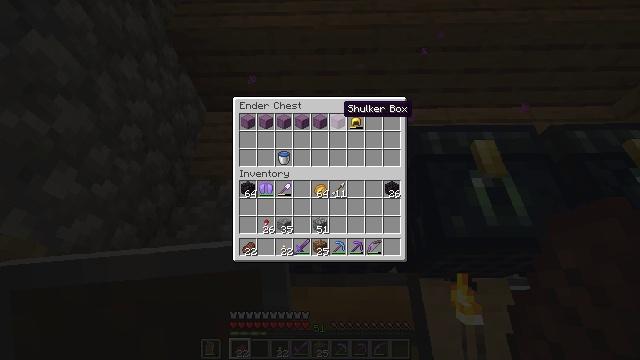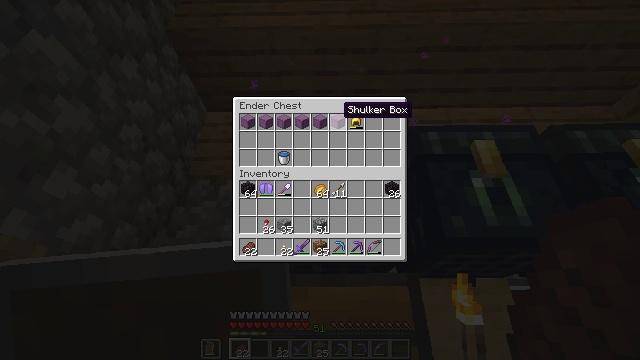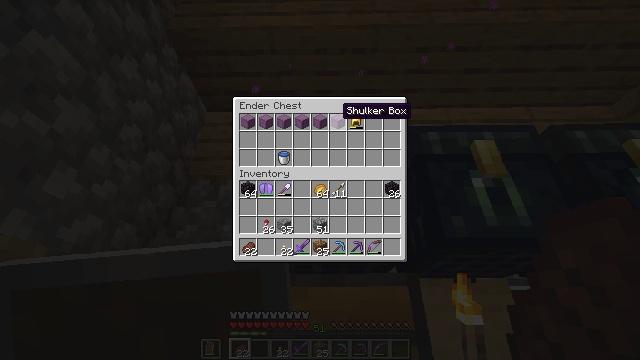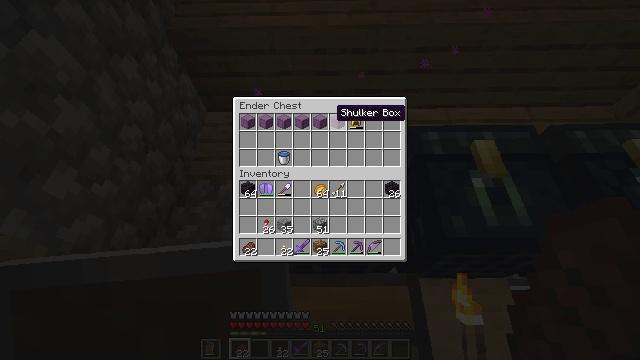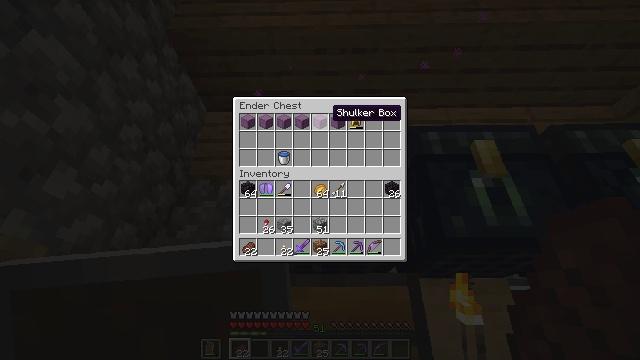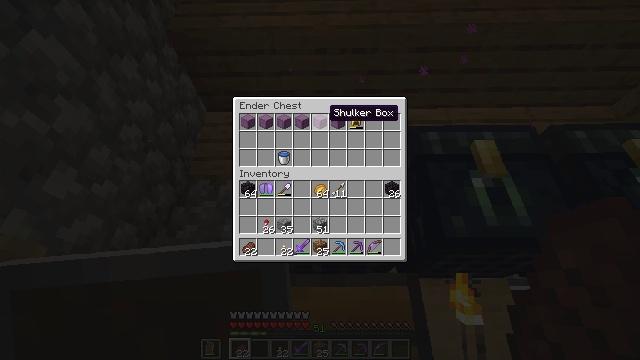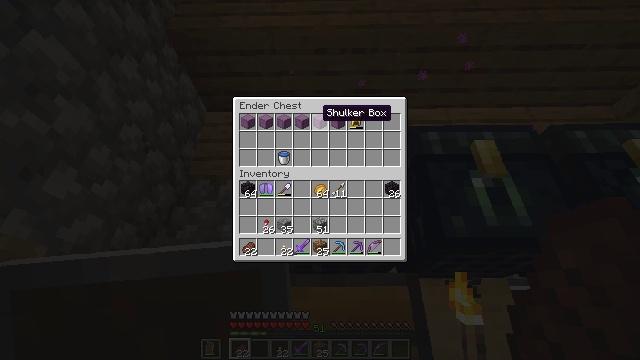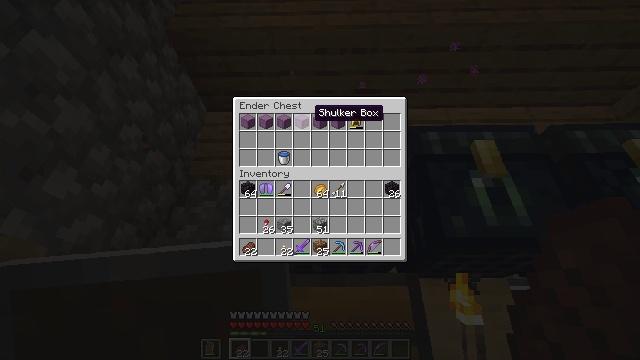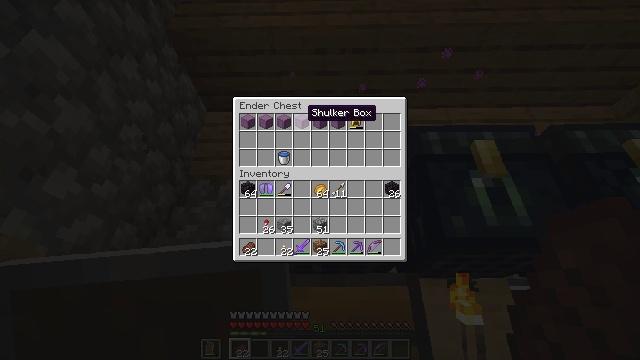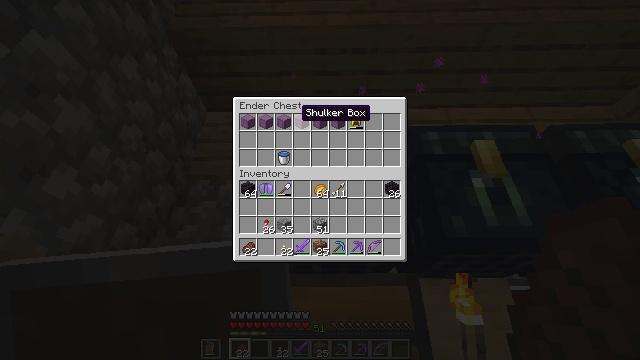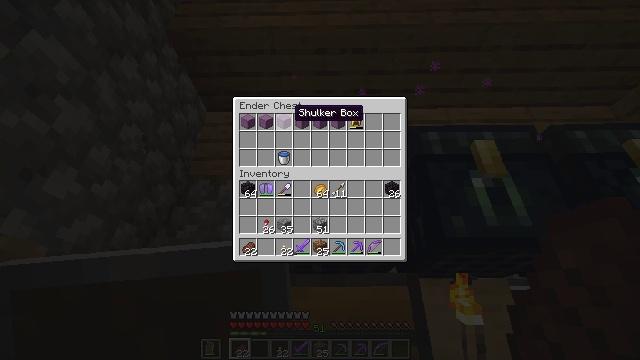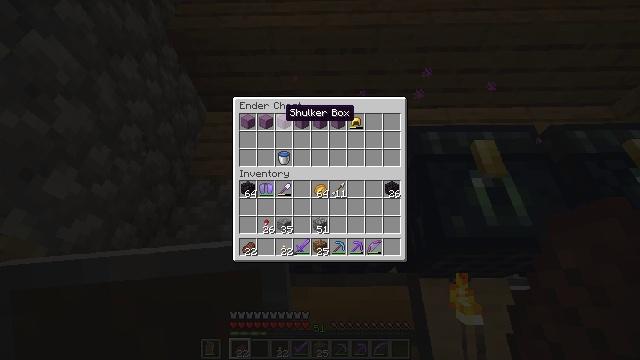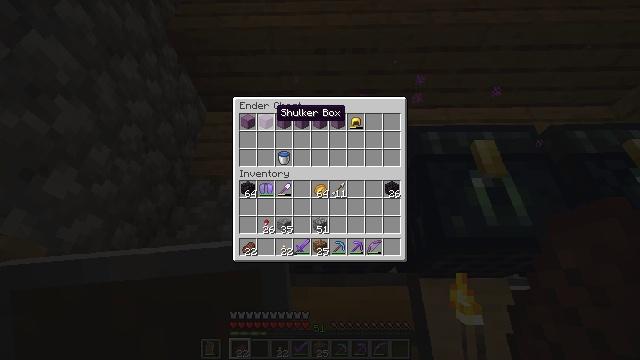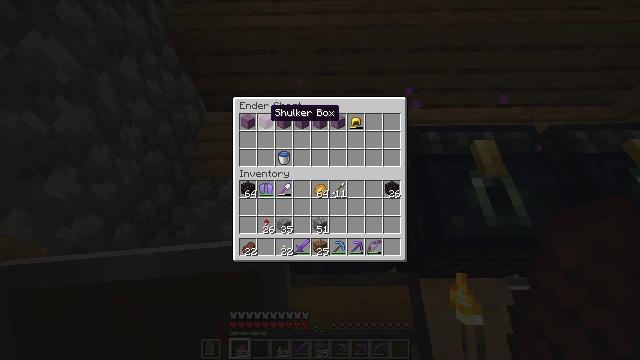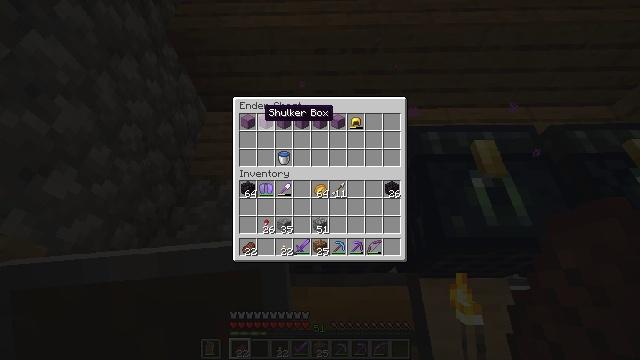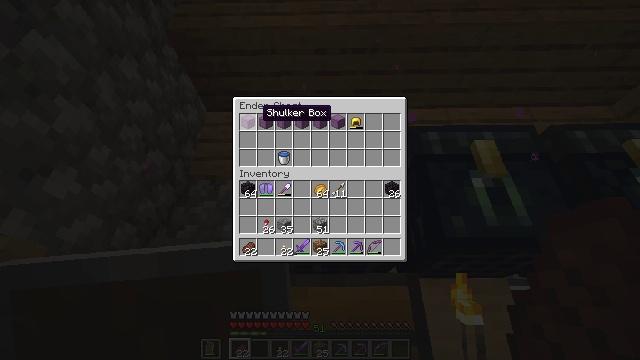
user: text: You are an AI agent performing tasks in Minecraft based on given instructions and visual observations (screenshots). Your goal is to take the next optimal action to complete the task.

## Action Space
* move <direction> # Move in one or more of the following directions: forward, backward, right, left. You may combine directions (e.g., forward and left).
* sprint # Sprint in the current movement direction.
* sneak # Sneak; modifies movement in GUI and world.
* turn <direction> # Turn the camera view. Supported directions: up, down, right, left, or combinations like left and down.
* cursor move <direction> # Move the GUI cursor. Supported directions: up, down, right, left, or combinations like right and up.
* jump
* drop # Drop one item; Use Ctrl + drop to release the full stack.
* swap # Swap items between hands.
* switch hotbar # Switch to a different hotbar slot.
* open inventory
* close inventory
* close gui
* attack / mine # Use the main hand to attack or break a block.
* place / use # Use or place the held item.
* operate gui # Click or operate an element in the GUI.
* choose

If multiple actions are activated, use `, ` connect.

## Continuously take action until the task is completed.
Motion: motion action
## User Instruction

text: Use a pickaxe to gather the ender chest.
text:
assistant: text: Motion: no_op
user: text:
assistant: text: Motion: no_op
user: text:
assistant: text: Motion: no_op
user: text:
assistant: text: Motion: no_op
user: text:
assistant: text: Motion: no_op
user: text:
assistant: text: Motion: no_op
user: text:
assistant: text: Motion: turn left
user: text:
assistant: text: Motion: turn left
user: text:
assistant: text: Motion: no_op
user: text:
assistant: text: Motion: turn left
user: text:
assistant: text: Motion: turn left
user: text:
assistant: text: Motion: turn left
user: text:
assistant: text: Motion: no_op
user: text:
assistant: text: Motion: no_op
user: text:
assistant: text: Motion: no_op
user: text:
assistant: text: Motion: no_op
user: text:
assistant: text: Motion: no_op
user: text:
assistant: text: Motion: open inventory
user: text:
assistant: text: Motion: open inventory
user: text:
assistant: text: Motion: no_op
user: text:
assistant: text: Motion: no_op
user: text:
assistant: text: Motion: no_op
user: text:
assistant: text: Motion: no_op
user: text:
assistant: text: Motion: no_op
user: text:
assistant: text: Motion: no_op
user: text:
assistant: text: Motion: no_op
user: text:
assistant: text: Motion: no_op
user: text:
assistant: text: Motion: no_op
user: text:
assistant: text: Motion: no_op
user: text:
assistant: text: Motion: no_op